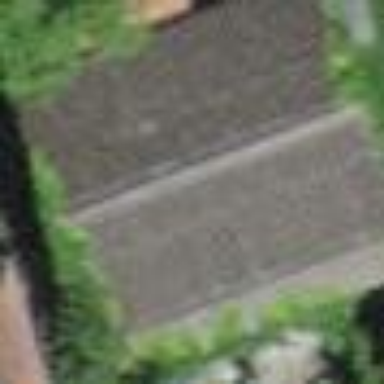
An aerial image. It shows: Garage.